Interaction volume radius: 5 \u00c5
Interaction volume height: 10 \u00c5
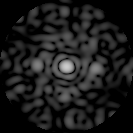
Disorder parameter: 0.8702